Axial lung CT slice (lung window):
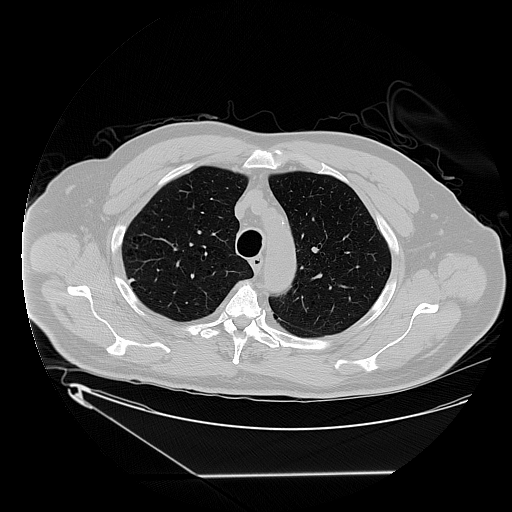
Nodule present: no